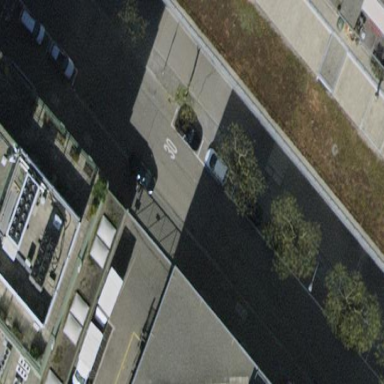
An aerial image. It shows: Parking lane area.